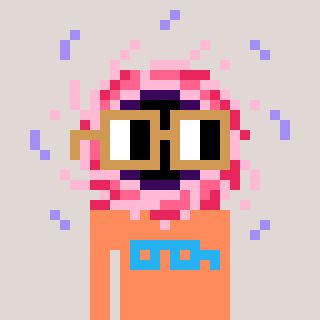
a pixel art character with square brown glasses, a blackhole-shaped head and a peachy-colored body on a warm background